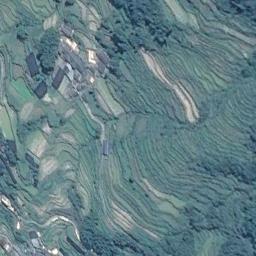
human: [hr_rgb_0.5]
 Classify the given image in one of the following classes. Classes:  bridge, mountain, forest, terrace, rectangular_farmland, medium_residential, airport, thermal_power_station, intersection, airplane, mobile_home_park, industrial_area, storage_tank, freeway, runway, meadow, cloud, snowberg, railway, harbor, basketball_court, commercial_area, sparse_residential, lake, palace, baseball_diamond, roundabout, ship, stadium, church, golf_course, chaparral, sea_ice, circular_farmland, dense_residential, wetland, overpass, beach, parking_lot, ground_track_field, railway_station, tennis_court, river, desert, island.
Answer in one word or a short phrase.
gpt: terrace